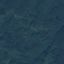
Label: Forest